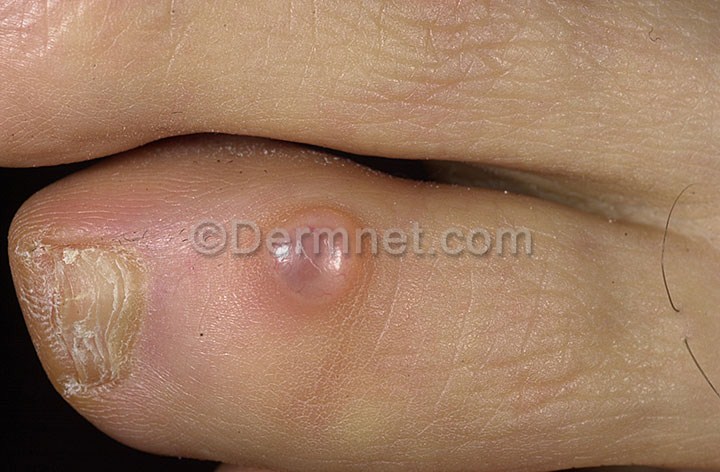
Disease: Nail Fungus and other Nail Disease